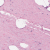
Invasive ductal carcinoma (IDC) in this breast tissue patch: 0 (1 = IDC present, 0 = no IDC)